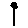
Label: flower